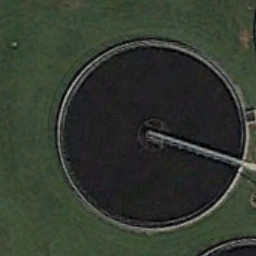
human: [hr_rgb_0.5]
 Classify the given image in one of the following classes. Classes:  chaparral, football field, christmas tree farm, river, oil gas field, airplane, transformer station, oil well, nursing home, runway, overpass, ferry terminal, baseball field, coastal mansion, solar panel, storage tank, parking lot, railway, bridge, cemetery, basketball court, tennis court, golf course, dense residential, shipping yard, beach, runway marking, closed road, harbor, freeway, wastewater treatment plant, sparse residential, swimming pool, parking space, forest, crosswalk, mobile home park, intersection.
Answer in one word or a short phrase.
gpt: wastewater treatment plant